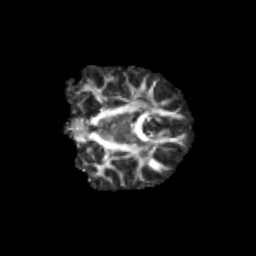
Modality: FA
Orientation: coronal
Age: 11
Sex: female
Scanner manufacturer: siemens
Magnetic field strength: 3 T
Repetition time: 3.8 s
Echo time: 0.07 s